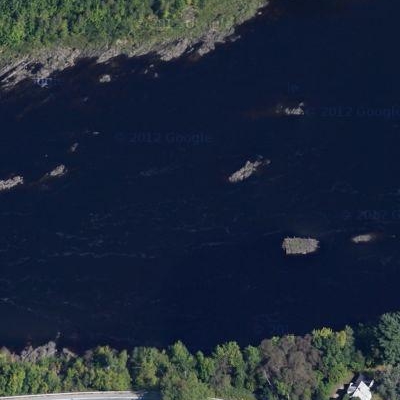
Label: dRiverLake